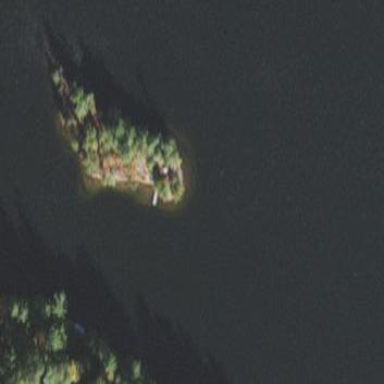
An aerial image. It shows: Islet.